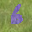
Label: 6